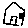
Label: house